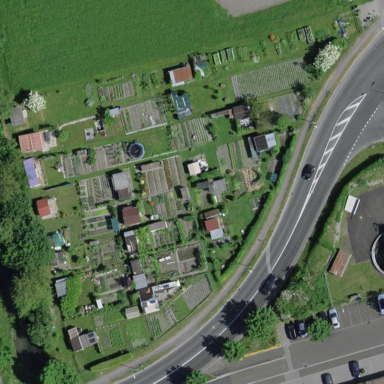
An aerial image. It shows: Allotments area.